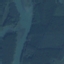
Land use / land cover class: River